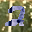
Label: 2